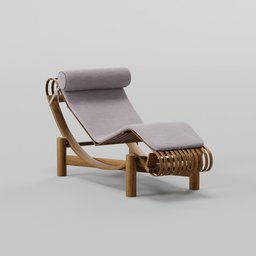
Label: furniture